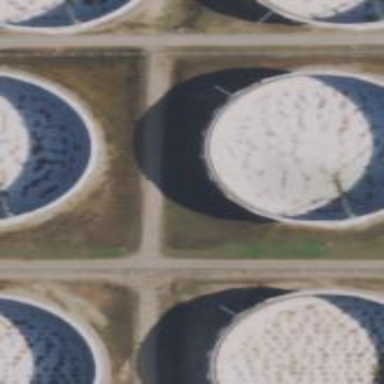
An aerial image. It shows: Storage tank which is man-made and housed in building.